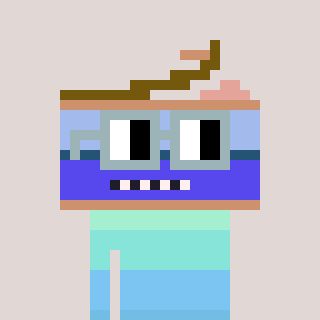
a pixel art character with square dark gray glasses, a canned ham-shaped head and a grayscale-colored body on a warm background